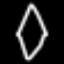
Label: diamond